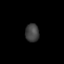
Tissue: lung
Cell type: Endothelial cells
Senescence score: 0.5651
Nuclear area (px): 244
Mean DAPI intensity: 65.197